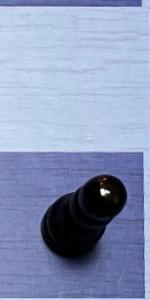
Label: Pawn_Black